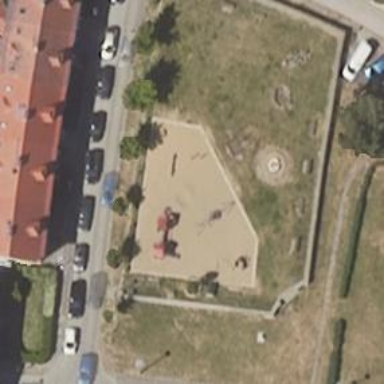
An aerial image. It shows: Playground featuring trampoline.